Field crop: maize
Growth stage: 2
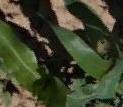
Species: maize